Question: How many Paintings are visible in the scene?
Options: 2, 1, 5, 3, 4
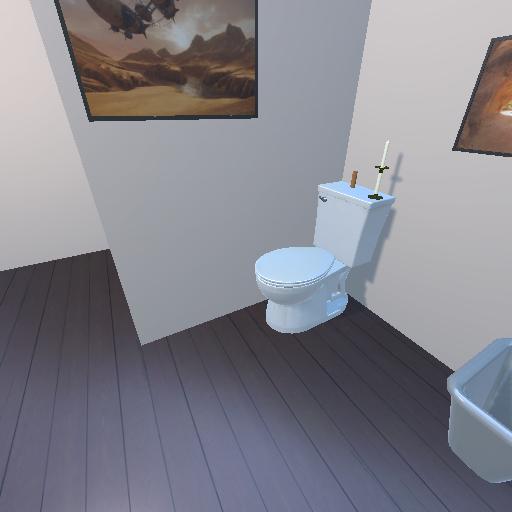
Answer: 2